Question: I am using the SWRevealViewController to load front and rear views. As of now, the default behaviour is that when the front view is swiped, the rear view is shown under the front view. This is making some of the portion of the rear view to hide behind the front view.

As shown in the image, the text boxes in the rear view are getting truncated. Is there a way I can show the rear view on top of the front view? This will mean that on swiping the screen from left to right, the front view shall not move to the right. Instead, the rear view shall appear on top of the front view. Any help is welcome.
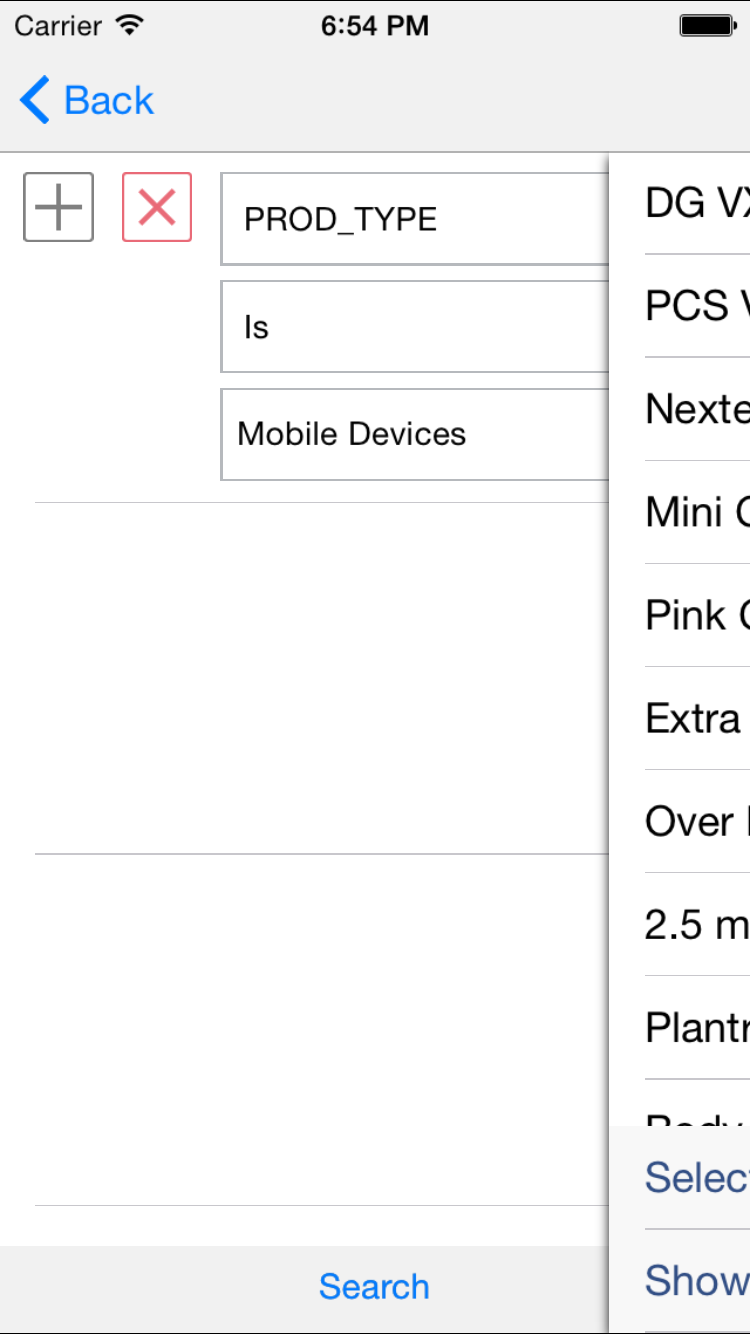
Answer: In SWRevealViewController.m file there is a method
'''
- (void)_initDefaultProperties
'''
in this method there is a variable name
'''
_rearViewRevealWidth = 220.0f;//change value and make it screen width.
_rightViewRevealWidth = 320.0f;//change value and make it screen width.
'''